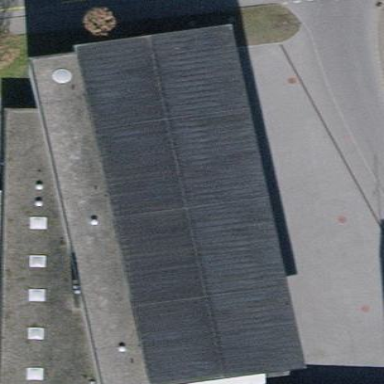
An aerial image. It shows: Fire station building.